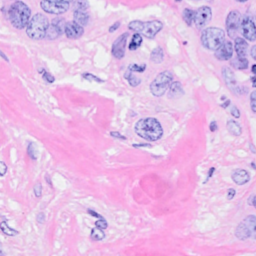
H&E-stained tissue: Breast